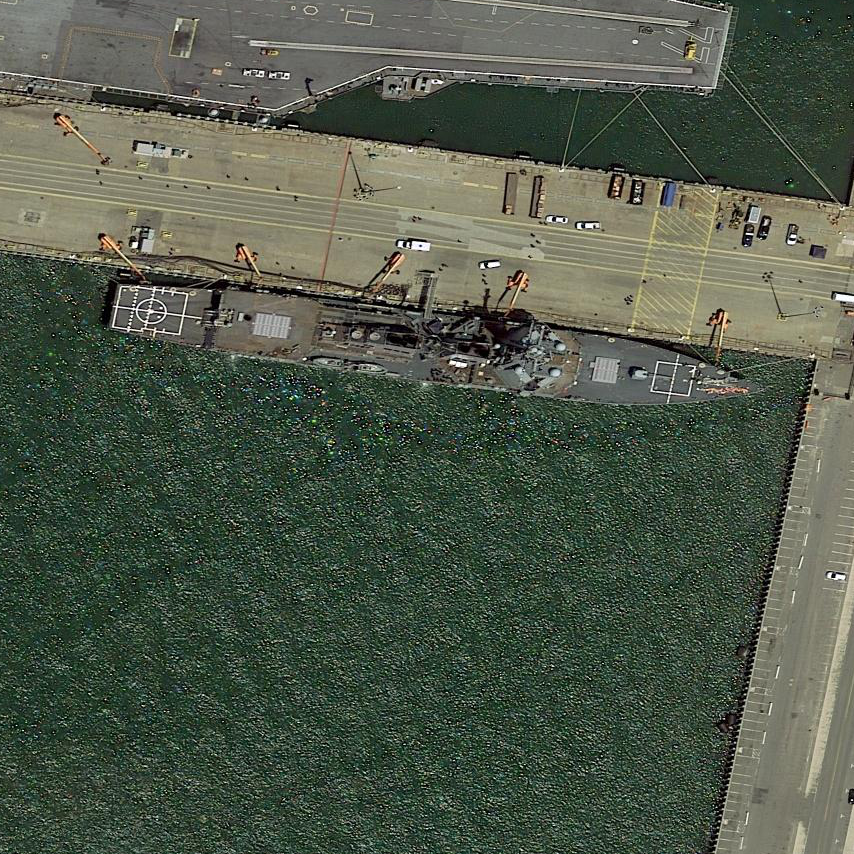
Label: destroyer